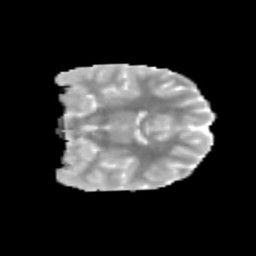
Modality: MD
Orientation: coronal
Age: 10
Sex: female
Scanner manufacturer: siemens
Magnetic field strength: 3 T
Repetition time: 3.8 s
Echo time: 0.07 s